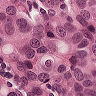
Metastatic tissue present: yes